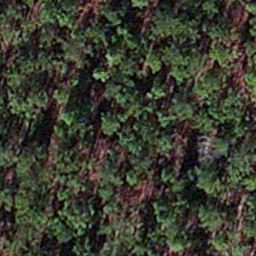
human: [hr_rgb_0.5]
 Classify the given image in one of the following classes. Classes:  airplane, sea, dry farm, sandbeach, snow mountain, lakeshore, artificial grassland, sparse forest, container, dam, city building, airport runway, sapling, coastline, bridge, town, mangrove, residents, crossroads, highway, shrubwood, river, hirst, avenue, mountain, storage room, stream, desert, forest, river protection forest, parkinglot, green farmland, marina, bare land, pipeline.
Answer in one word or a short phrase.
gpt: sapling